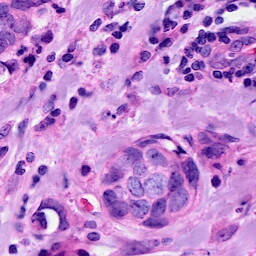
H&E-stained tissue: Breast